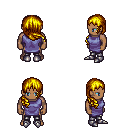
a pixel art fantasy rpg character, male body template, human, dark skin, chain tabard jacket, metal pants, blonde right-swept hairstyle, metal boots, four views (front, back, left, right), 2x2 character sprite sheet, small pixel art, hard edges, no anti-aliasing